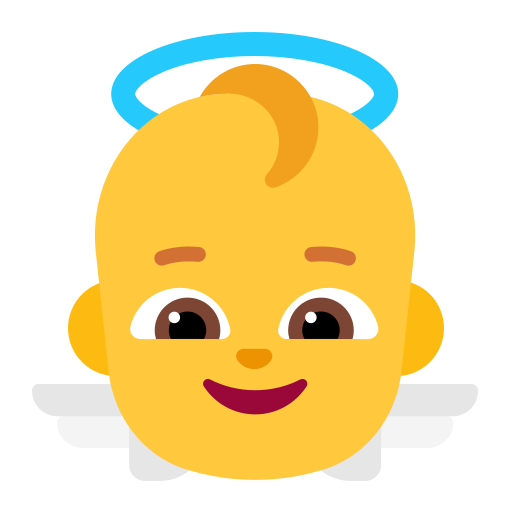
baby angel flat default